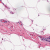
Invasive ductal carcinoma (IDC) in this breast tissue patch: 0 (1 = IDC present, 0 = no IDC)